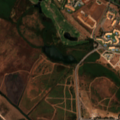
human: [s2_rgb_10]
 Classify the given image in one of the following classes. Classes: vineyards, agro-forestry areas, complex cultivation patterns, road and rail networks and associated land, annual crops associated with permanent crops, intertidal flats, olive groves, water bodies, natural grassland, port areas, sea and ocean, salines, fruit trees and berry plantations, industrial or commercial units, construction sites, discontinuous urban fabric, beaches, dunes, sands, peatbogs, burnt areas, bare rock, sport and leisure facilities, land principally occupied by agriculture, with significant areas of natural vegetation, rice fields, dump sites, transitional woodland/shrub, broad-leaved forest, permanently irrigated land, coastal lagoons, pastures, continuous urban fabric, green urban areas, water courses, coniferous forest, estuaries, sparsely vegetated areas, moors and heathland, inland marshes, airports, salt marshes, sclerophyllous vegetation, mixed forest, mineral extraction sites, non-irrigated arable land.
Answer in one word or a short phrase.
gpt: port areas, sport and leisure facilities, non-irrigated arable land, transitional woodland/shrub, inland marshes